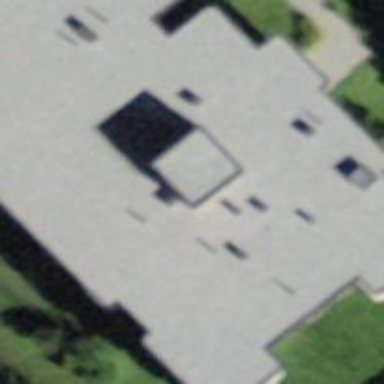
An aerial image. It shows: Building with flat roof.